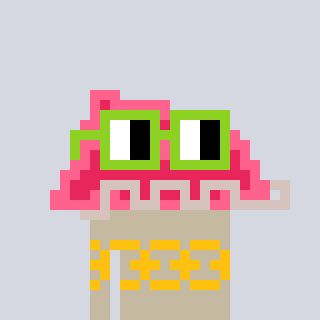
a pixel art character with square light green glasses, a retainer-shaped head and a bege-colored body on a cool background